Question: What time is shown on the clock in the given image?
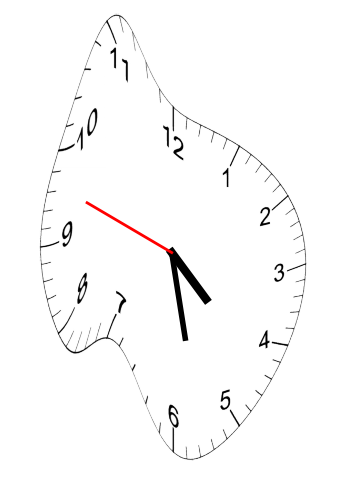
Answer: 04:27:48